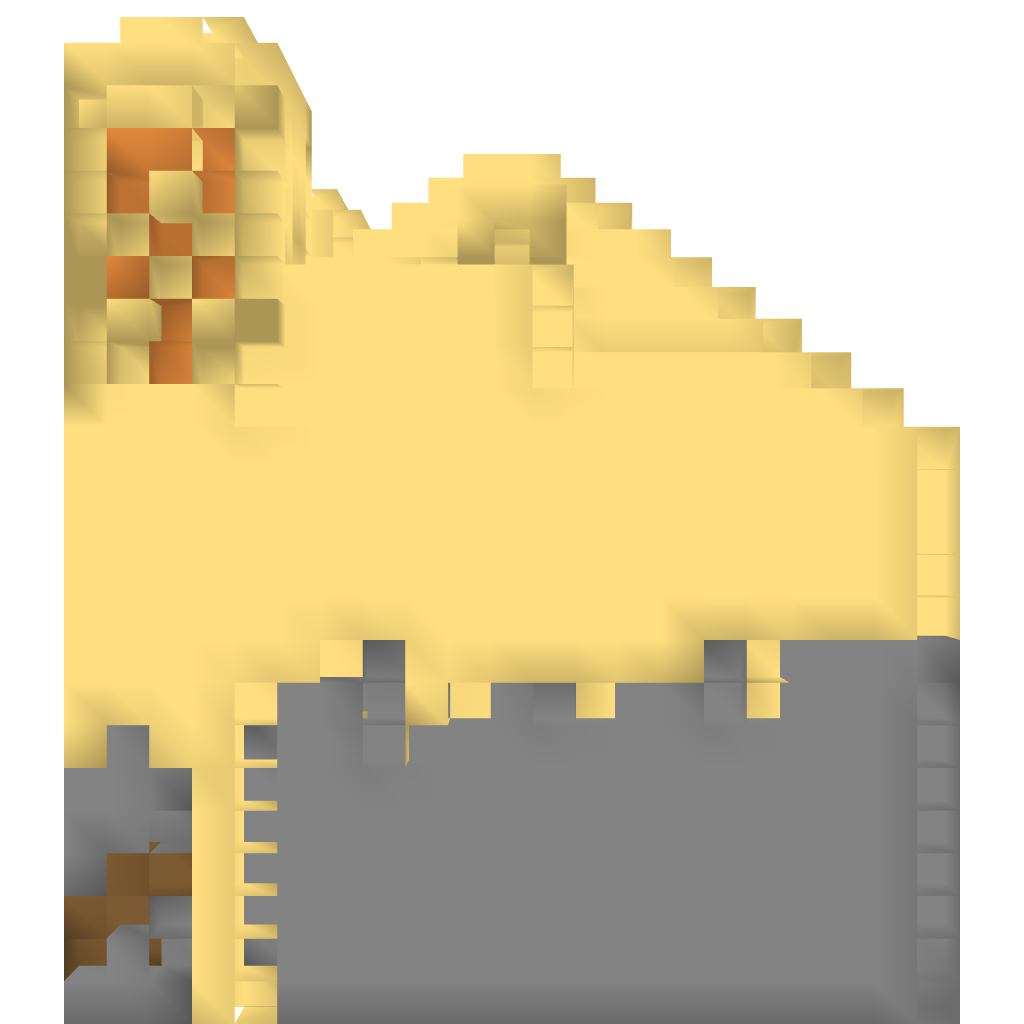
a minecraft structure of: Default desert temple good quality a lot of earth